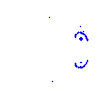
Particle: proton